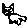
Label: cat